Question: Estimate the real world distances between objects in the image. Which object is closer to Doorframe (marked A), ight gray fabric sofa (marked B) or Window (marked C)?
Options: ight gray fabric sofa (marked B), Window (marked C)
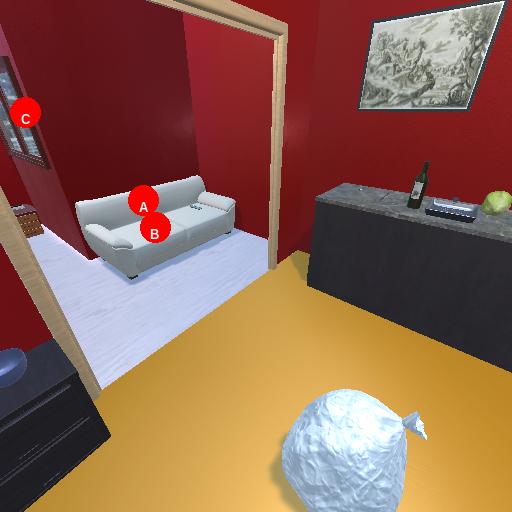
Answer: ight gray fabric sofa (marked B)